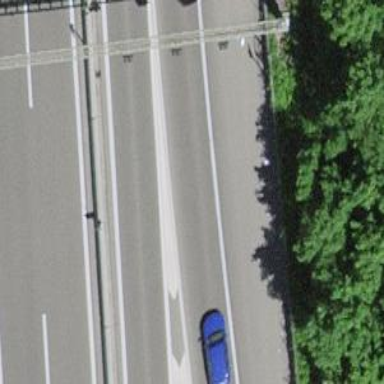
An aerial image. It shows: View of motorway.